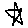
Label: star